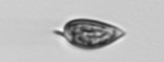
Label: Prorocentrum_triestinum